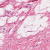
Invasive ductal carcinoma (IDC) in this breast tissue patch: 0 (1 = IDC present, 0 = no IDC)